Question: When you have multiple selections enabled for a table and select some cells, the selected cell have a red checkmark on the LEFT side. (see picture) Don't mistake with the right side checkmark.
I have this in place
'''
-(UITableViewCellEditingStyle)tableView:(UITableView*)tableView editingStyleForRowAtIndexPath:(NSIndexPath*)indexPath {
return UITableViewCellAccessoryCheckmark;
}
'''
Everything is fine. When I tap a cell a red check appears on the LEFT side.
At some point I have to iterate thru the table to discover which cells have this left checkmark.
As far as I tested this is not an accessoryType or a editingStyle. At least in my tests no cell could be detected as selected testing for these properties.
thanks

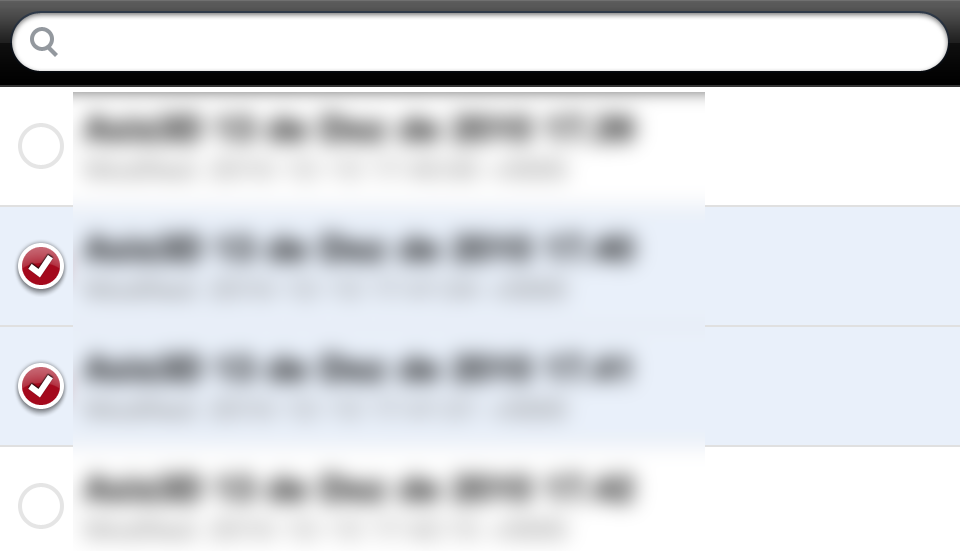
Answer: I learned that it's not a good idea to rely on selections of cells. When a cell moves out of the view, the 'UITableView' usually forgets about it. What I did was to create an 'NSMutableArray' full of 'BOOL' s and each time a cell is selected or deselected, I change the value at the right index. When I need the selected cells, I can simply use my array.